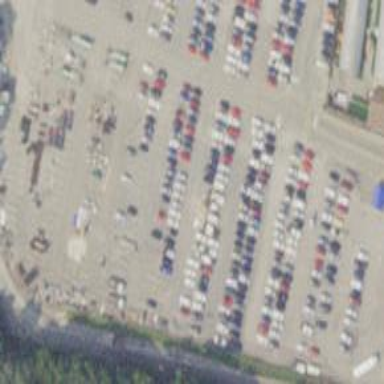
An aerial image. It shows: Parking area with surface.